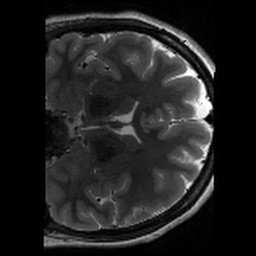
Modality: T2w
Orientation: coronal
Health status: healthy
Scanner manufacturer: siemens
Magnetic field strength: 3 T
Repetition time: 8.02 s
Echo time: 0.08 s